Aerial crown-view tile of a tropical tree (Barro Colorado Island, Panama), acquired 20250317:
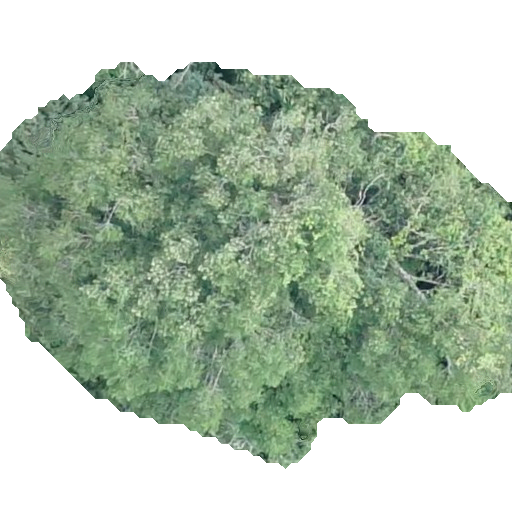
Species: Calophyllum longifolium
GBIF accepted scientific name: Calophyllum longifolium
Crown area: 238.016 m²